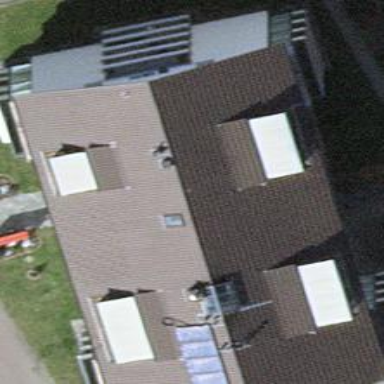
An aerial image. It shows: Gabled roof with rosy brown roof tiles on apartment building.